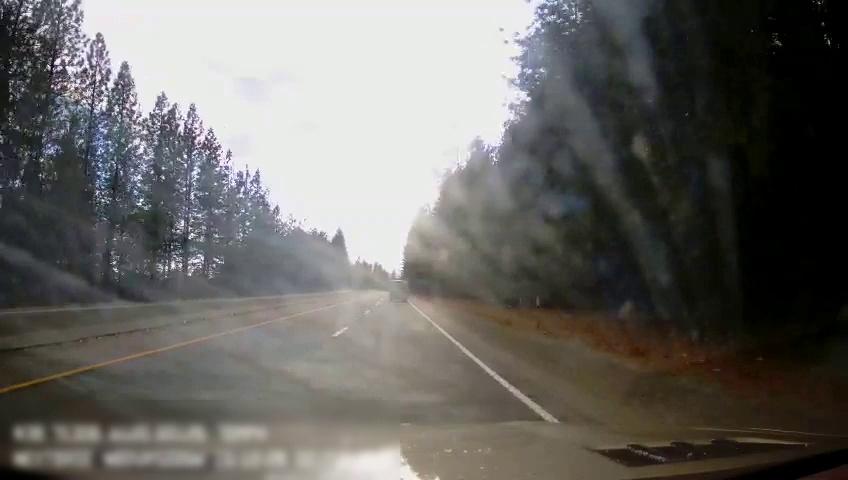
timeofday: Day
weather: Cloudy
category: Drivable Space
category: Drivable Space
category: Vehicles | Van
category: Lanes | Current Lane
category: Lanes | Alternate Lane
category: Lanes | Alternate Lane